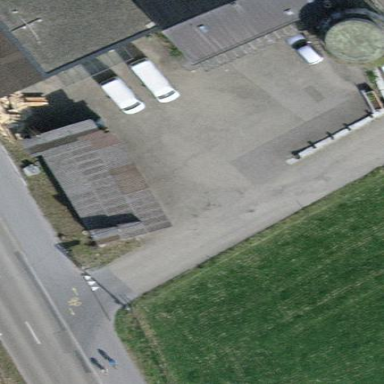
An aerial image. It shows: View of roof of building.